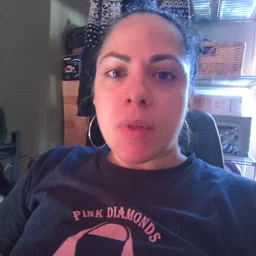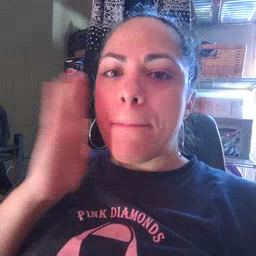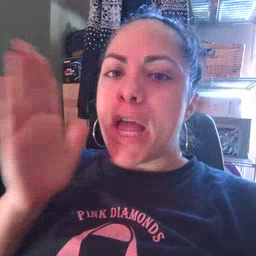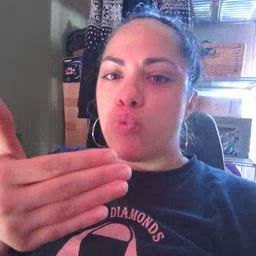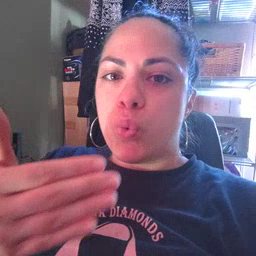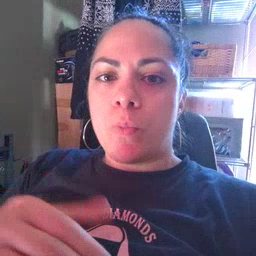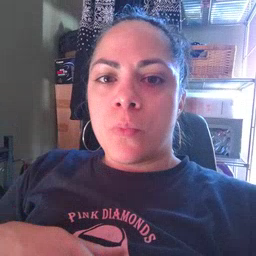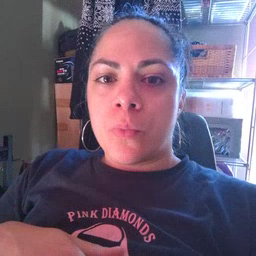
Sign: bedroom